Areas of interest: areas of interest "Factory"
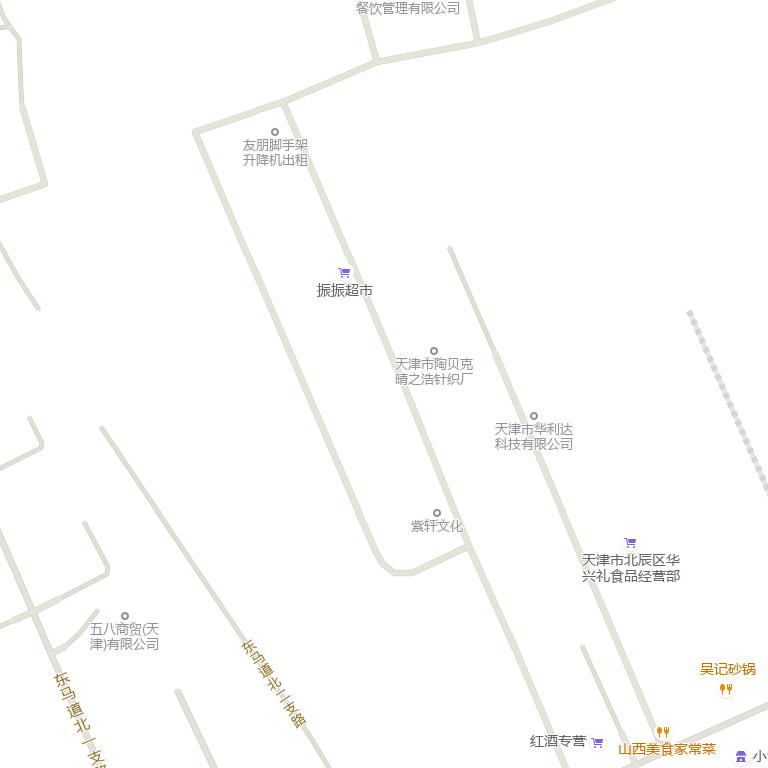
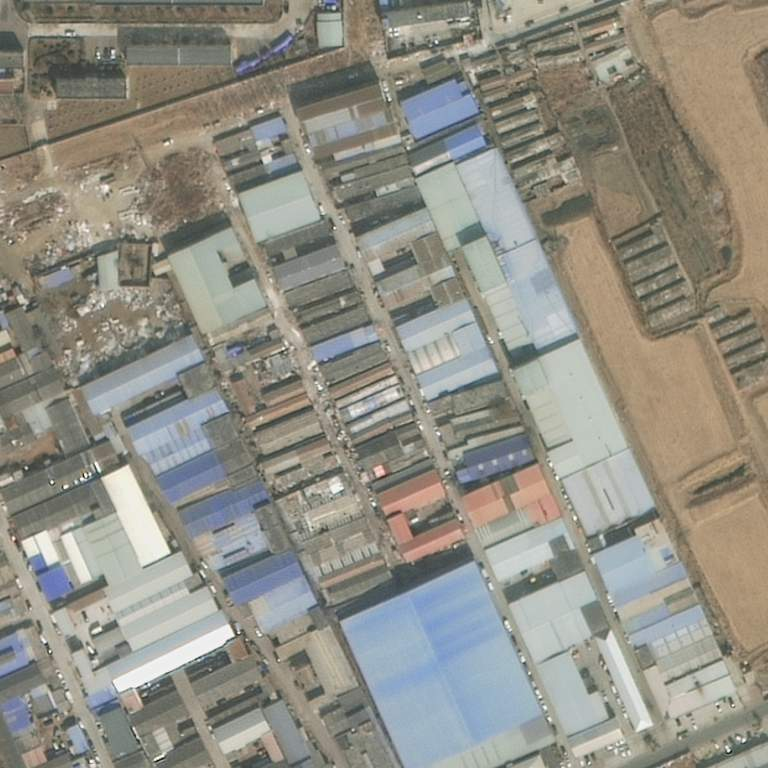